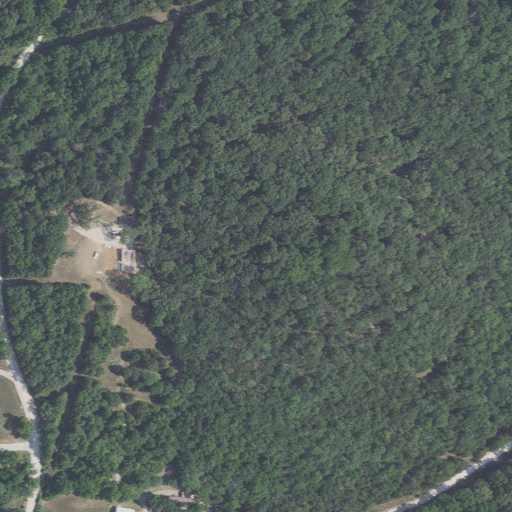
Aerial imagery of mountain in Arkansas named Henry Mountain containing deciduous forest, mixed forest, open development, pasture, and low intensity development